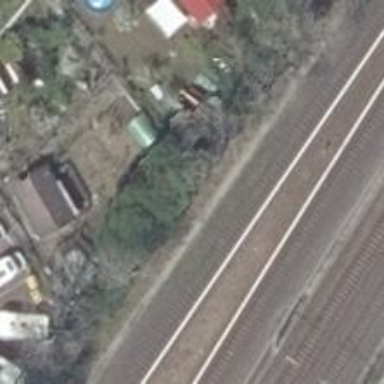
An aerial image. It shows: Railway milestone.